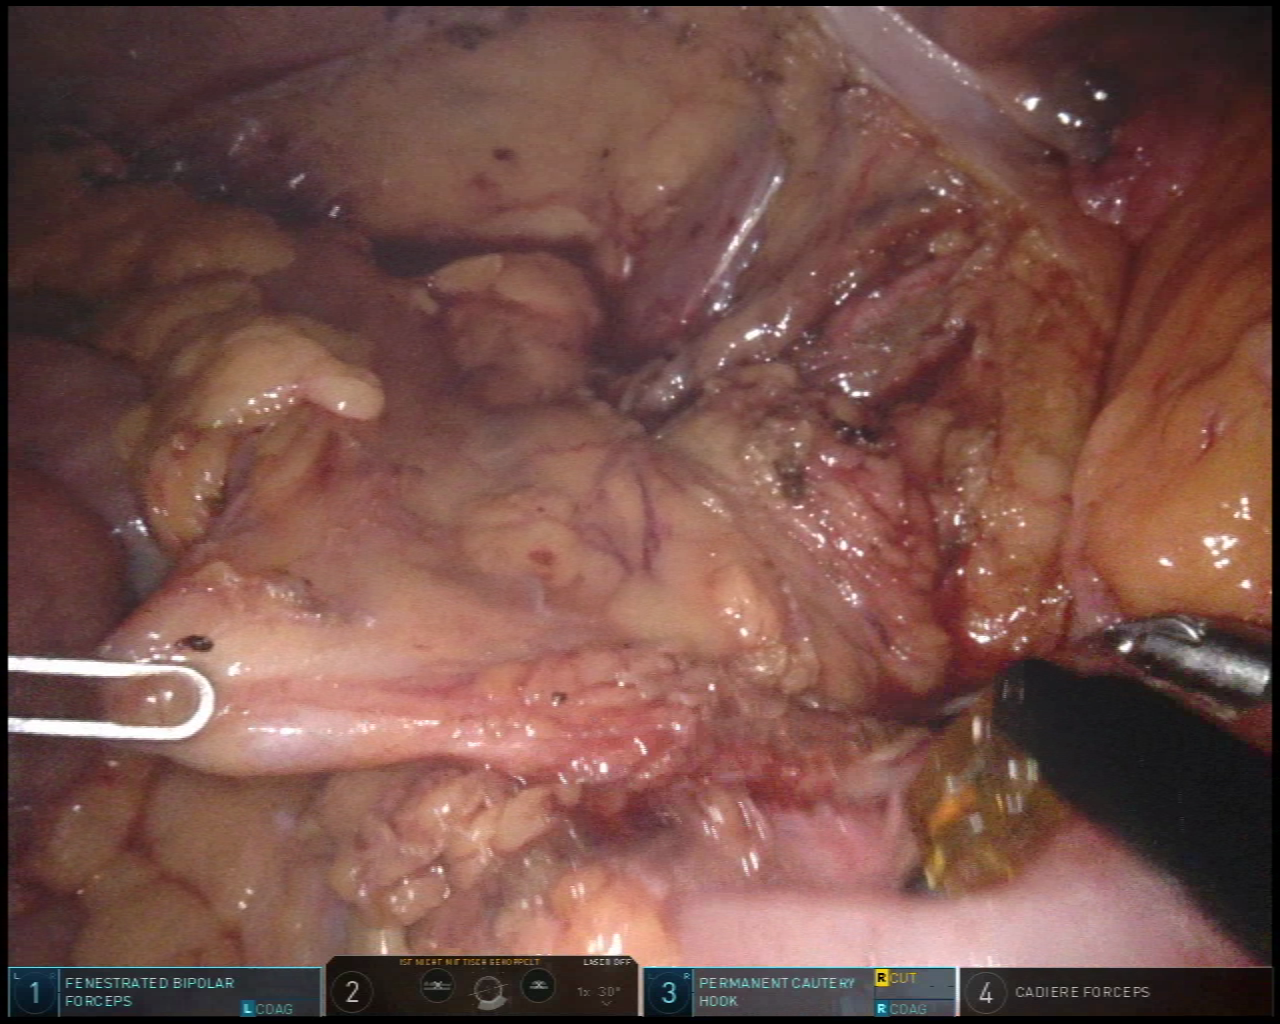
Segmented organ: ureter
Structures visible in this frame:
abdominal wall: yes
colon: yes
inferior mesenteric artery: no
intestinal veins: no
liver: no
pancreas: no
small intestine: no
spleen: no
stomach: no
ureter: yes
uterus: no
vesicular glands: no